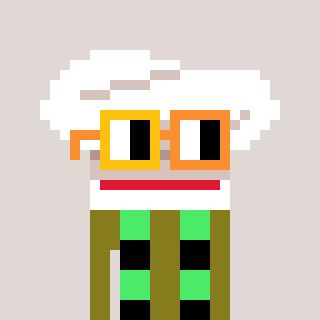
a pixel art character with square yellow and orange glasses, a chef hat-shaped head and a gunk-colored body on a warm background